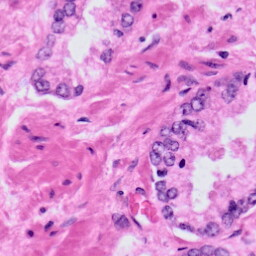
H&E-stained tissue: Prostate